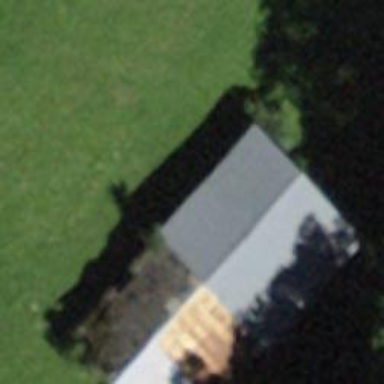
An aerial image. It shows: Barn.